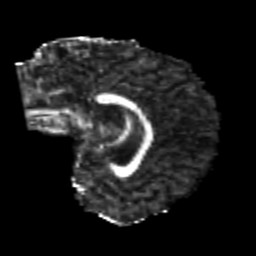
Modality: FA
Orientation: sagittal
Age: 26
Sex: female
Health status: healthy
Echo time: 0.074 s